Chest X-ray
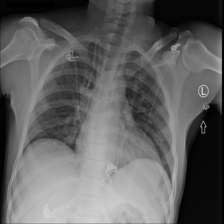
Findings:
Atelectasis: negative
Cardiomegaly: negative
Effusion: negative
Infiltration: positive
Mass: negative
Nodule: negative
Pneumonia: negative
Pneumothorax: negative
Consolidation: negative
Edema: negative
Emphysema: negative
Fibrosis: negative
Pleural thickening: negative
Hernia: negative